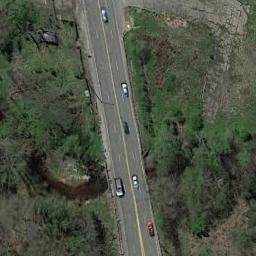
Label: freeway